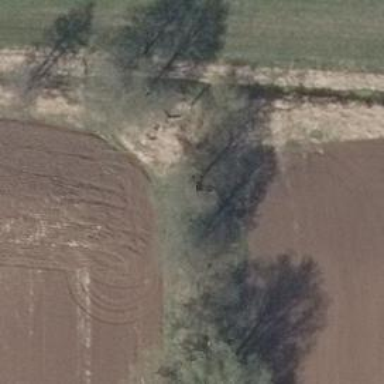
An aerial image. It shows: Hunting stand.